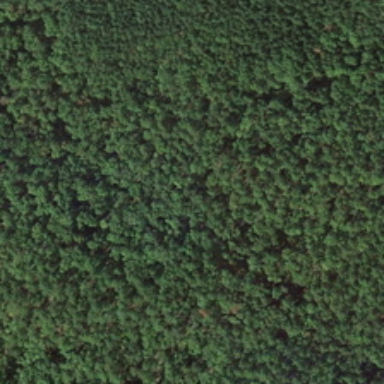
Many green trees form a piece of forest .